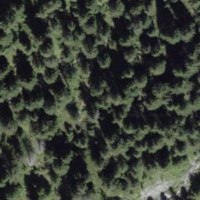
EUNIS habitat code: 43
Species observed at this site:
Asplenium viride